Interaction volume radius: 10 \u00c5
Interaction volume height: 15 \u00c5
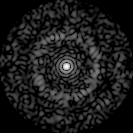
Disorder parameter: 0.816